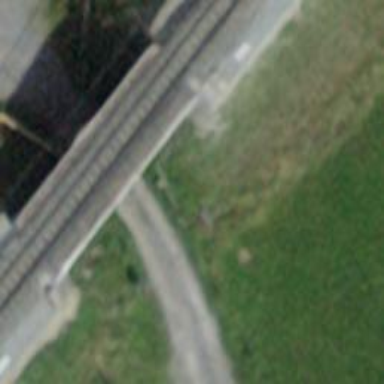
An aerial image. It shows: Dirt track road with grade2 tracktype.